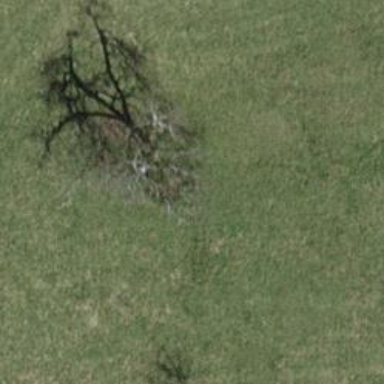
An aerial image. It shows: Beautiful tree in nature.